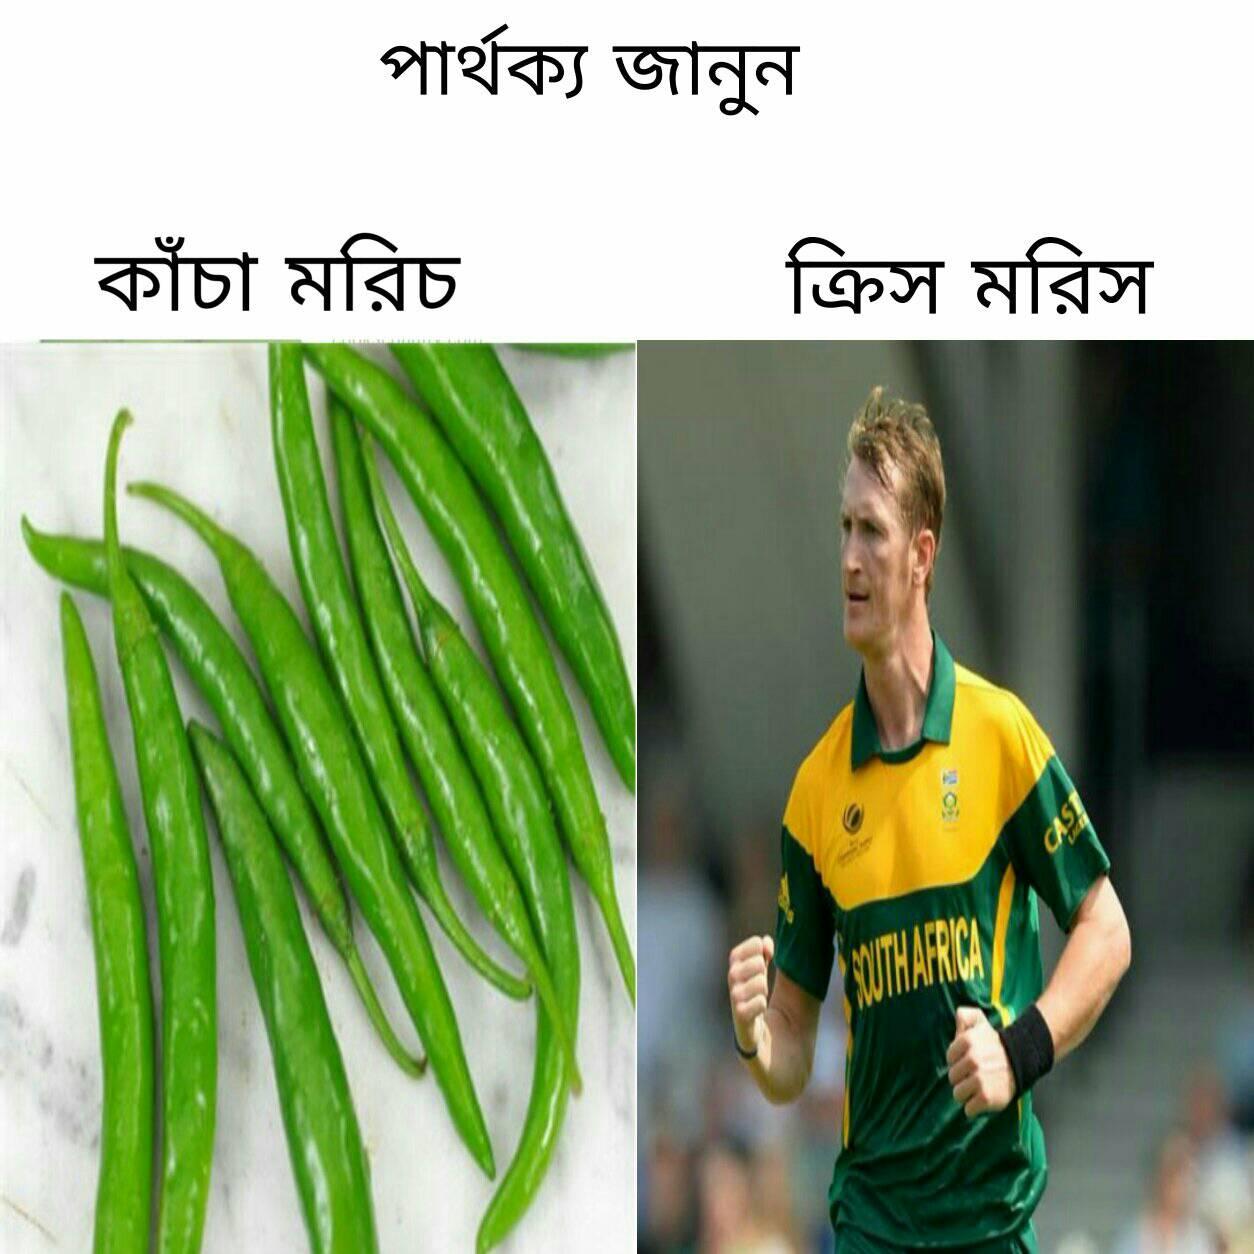
Caption: পার্থক্য জানুন     কাচা মরিচ    ক্রিস মরিচ
Label: non-hate